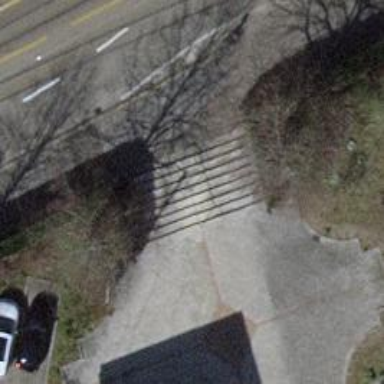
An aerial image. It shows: Steps made of paving stones.